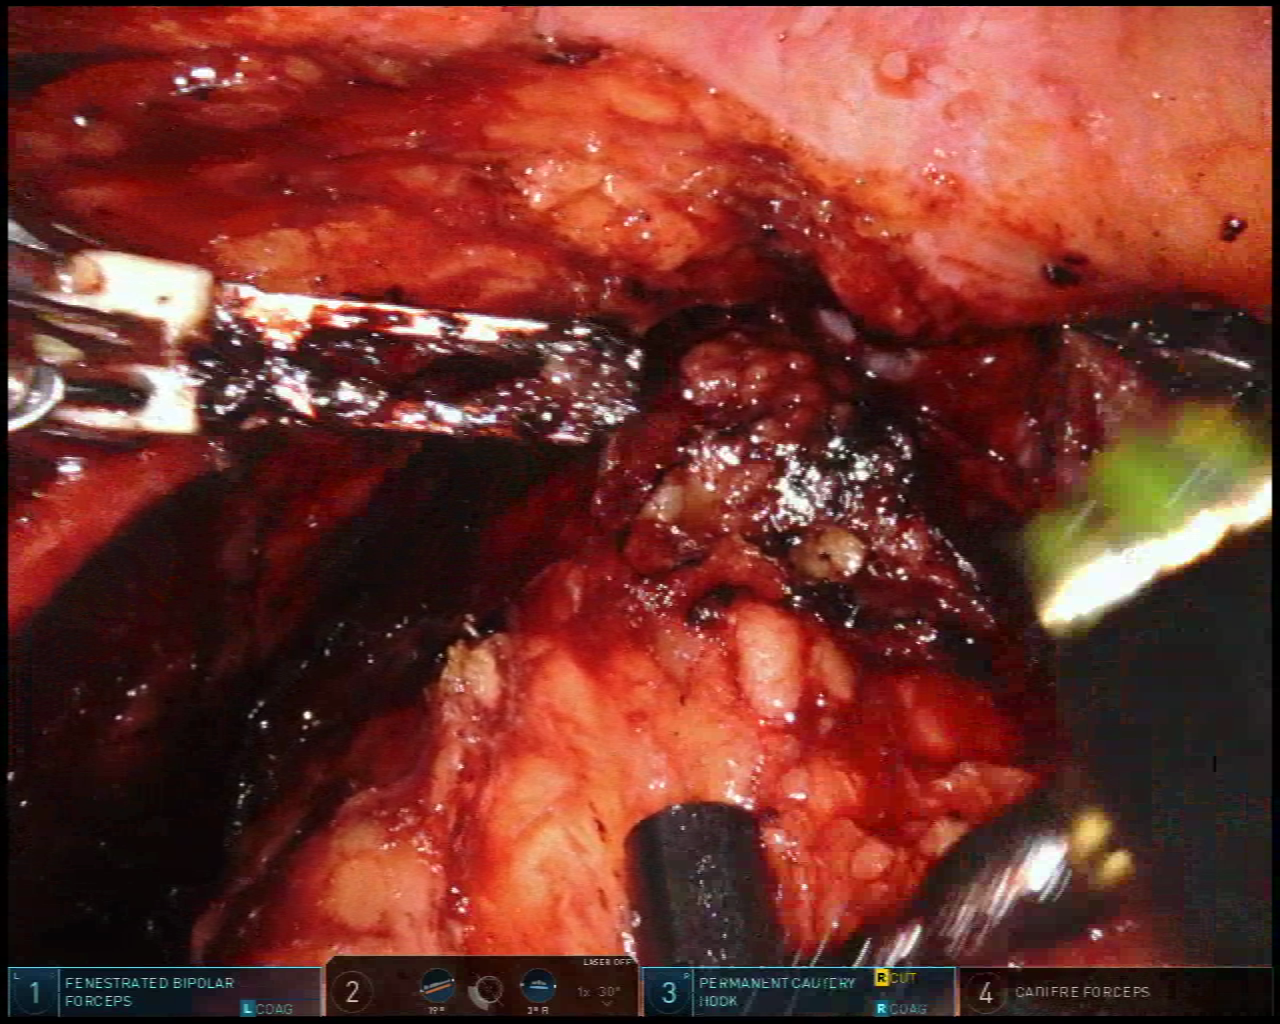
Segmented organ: vesicular_glands
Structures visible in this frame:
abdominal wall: no
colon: no
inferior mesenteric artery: no
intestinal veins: no
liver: no
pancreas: no
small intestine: no
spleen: no
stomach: no
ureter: no
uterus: no
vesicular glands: yes